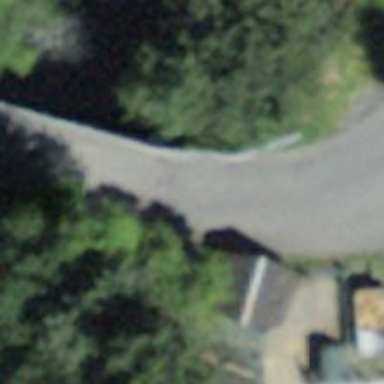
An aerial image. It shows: Unclassified road with bridge.